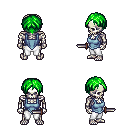
a pixel art fantasy rpg character, male body template, skeleton, blue vest, white pants, green parted hairstyle, dagger, four views (front, back, left, right), 2x2 character sprite sheet, small pixel art, hard edges, no anti-aliasing